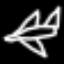
Label: airplane